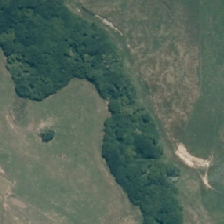
Land cover: herbaceous_freshwater_vege